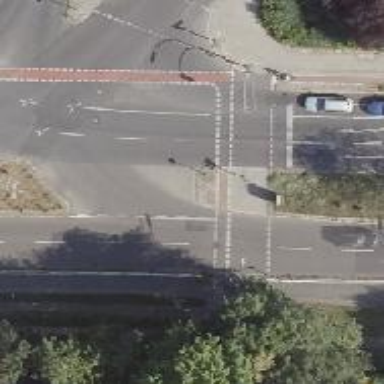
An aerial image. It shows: Secondary road with asphalt surface. There is cycle track on the right side.